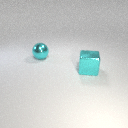
large cyan metal sphere behind large cyan metal cube